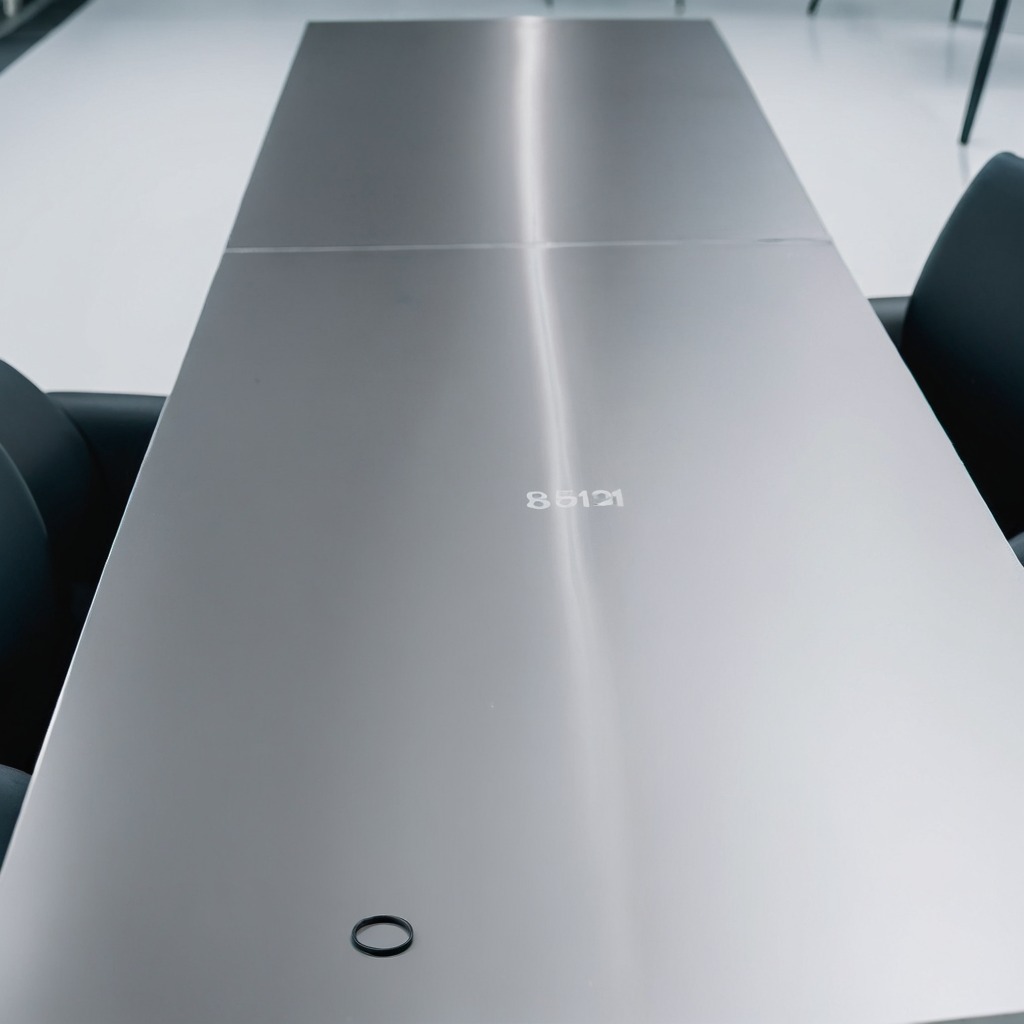
A rubber O-ring is lying on a stainless steel table in a high-end prototyping lab.